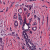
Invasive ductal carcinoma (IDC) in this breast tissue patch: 1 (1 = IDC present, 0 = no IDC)